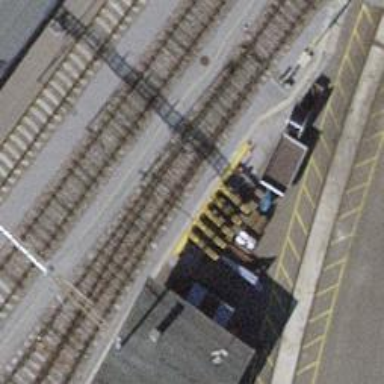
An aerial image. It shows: Single-track electrified railway yard with contact line electrification.